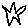
Label: star